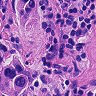
Metastatic tissue present: yes